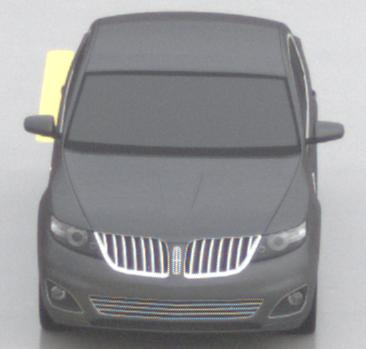
Make: Lincoln
Model: MKS
Detailed model: -
Model produced from: 2008
Model produced until: 2011
Doors: 4
Color: gray
Road condition: wet road
Daytime: morning or afternoon
Contrast: low contrast